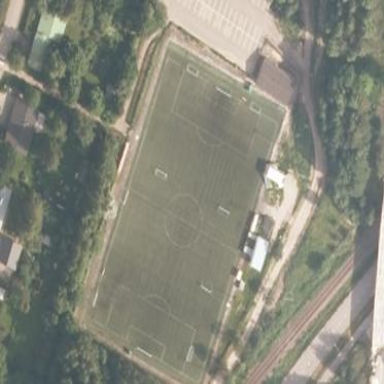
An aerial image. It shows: Artificial turf soccer pitch for leisure sport activities.